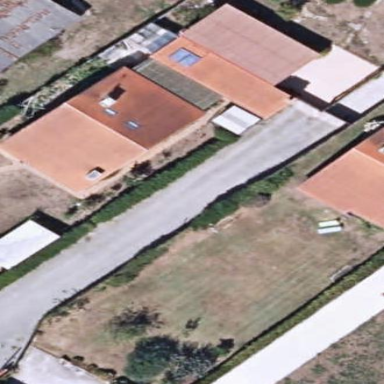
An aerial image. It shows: Simple house.